Field crop: tomato
Growth stage: 2
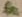
Species: solanum